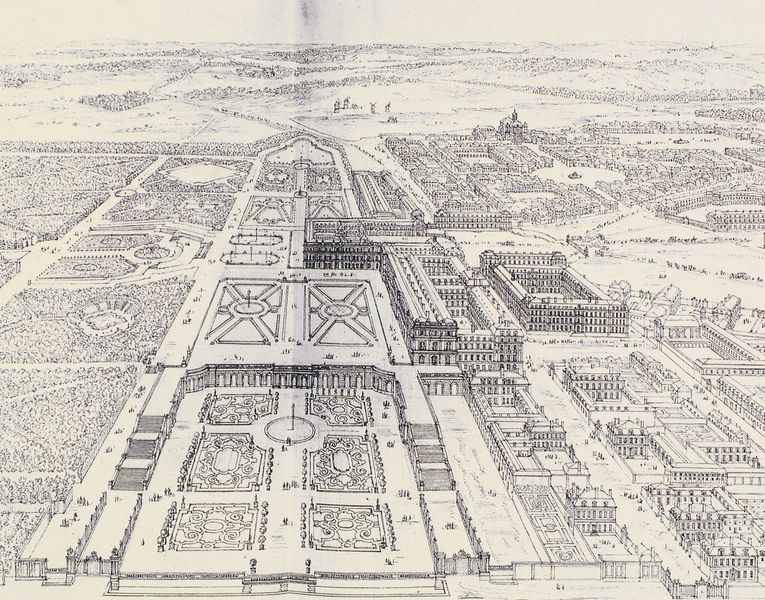
Titel: Versailles, Ansichten aus der Vogelperspektive
Künstler: Israel Silvestre
Schlagwörter: weiß, fenster, schwarz, strasse, zeichnung, anlage, gebäude, schloss, weg, architektur, feld, wege, garten, mauer, platz, vogelperspektive, palast, schwarzweiss, strassen, plan, gärten, geometrie, versailles, bauplan, schlossanlage, regelmäßig, en